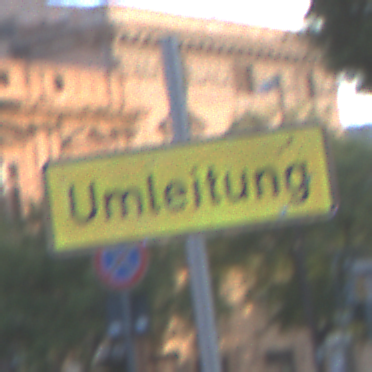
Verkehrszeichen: Umleitungsankuendigung
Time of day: SunriseSunset
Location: Outdoor (Urban)
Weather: PartlyCloudy
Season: NotSpecified
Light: Natural